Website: home-depot
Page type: customer-info-address
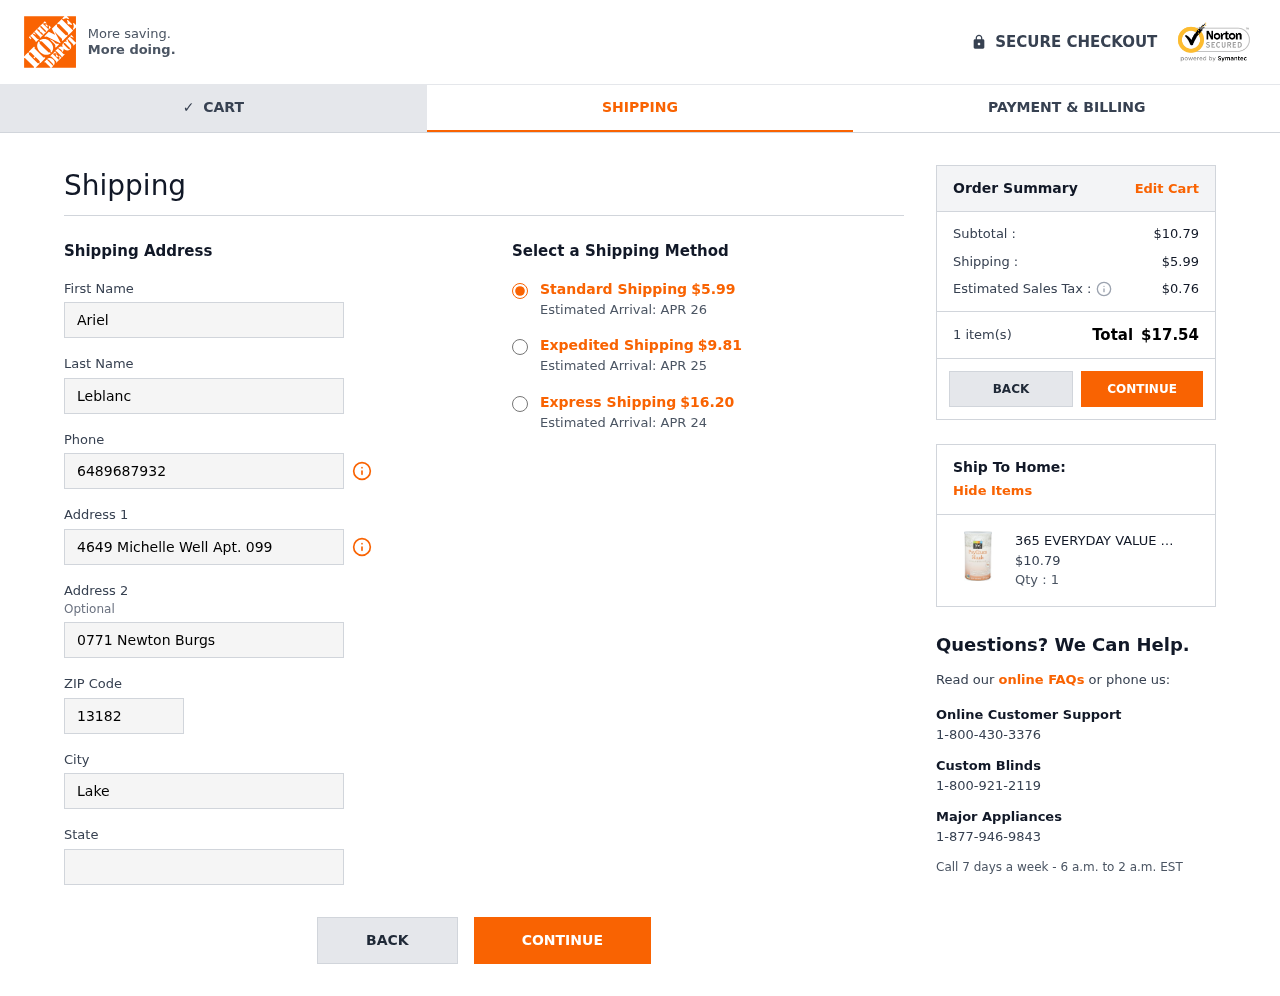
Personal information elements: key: PII_CITY
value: Lake Jennifer
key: PII_FIRSTNAME
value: Ariel
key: PII_LASTNAME
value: Leblanc
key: PII_PHONE
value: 6489687932
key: PII_POSTCODE
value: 13182
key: PII_STATE
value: Indiana
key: PII_STREET
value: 4649 Michelle Well Apt. 099
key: PII_STREET2
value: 0771 Newton Burgs
Product elements: key: PRODUCT1_NAME
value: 365 EVERYDAY VALUE Psyllium Powder Husk, 12 OZ
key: PRODUCT1_PRICE
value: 10.79
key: PRODUCT1_QUANTITY
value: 1
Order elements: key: ORDER_SHIPPING_COST
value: $5.99
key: ORDER_DELIVERY_DATE
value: Estimated Arrival: APR 26
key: ORDER_SHIPPING_COST_EXPEDITED
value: $9.81
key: ORDER_DELIVERY_DATE_EXPEDITED
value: Estimated Arrival: APR 25
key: ORDER_SHIPPING_COST_EXPRESS
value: $16.20
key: ORDER_DELIVERY_DATE_EXPRESS
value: Estimated Arrival: APR 24
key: ORDER_SUBTOTAL
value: $10.79
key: ORDER_TAX
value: $0.76
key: ORDER_NUM_ITEMS
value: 1 item(s)
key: ORDER_TOTAL
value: $17.54